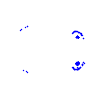
Particle: electron